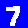
Digit: 7